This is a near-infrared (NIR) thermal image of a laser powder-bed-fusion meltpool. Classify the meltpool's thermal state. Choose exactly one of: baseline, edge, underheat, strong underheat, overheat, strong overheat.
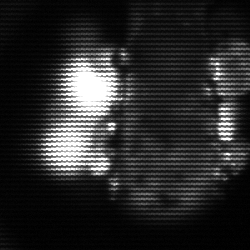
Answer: strong underheat